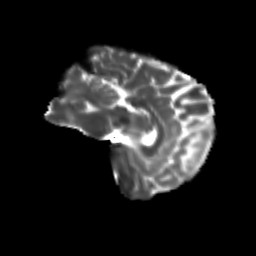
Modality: T2w
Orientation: sagittal
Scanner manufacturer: siemens
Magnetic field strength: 3 T
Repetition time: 9.2 s
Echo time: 0.084 s